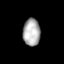
Tissue: lung
Cell type: Epithelial cells
Senescence score: 0.2065
Nuclear area (px): 460
Mean DAPI intensity: 173.909